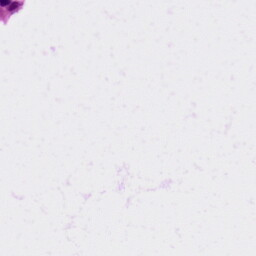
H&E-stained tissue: Skin